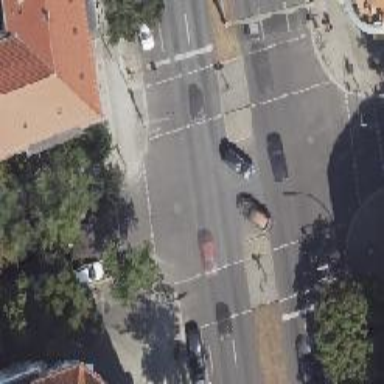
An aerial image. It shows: Secondary road with asphalt surface. There is parallel on-street parking on the right lane.